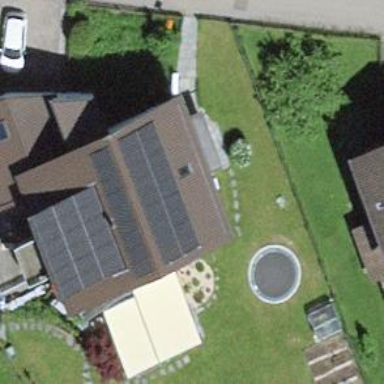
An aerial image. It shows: Solar photovoltaic panel generator.